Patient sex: M
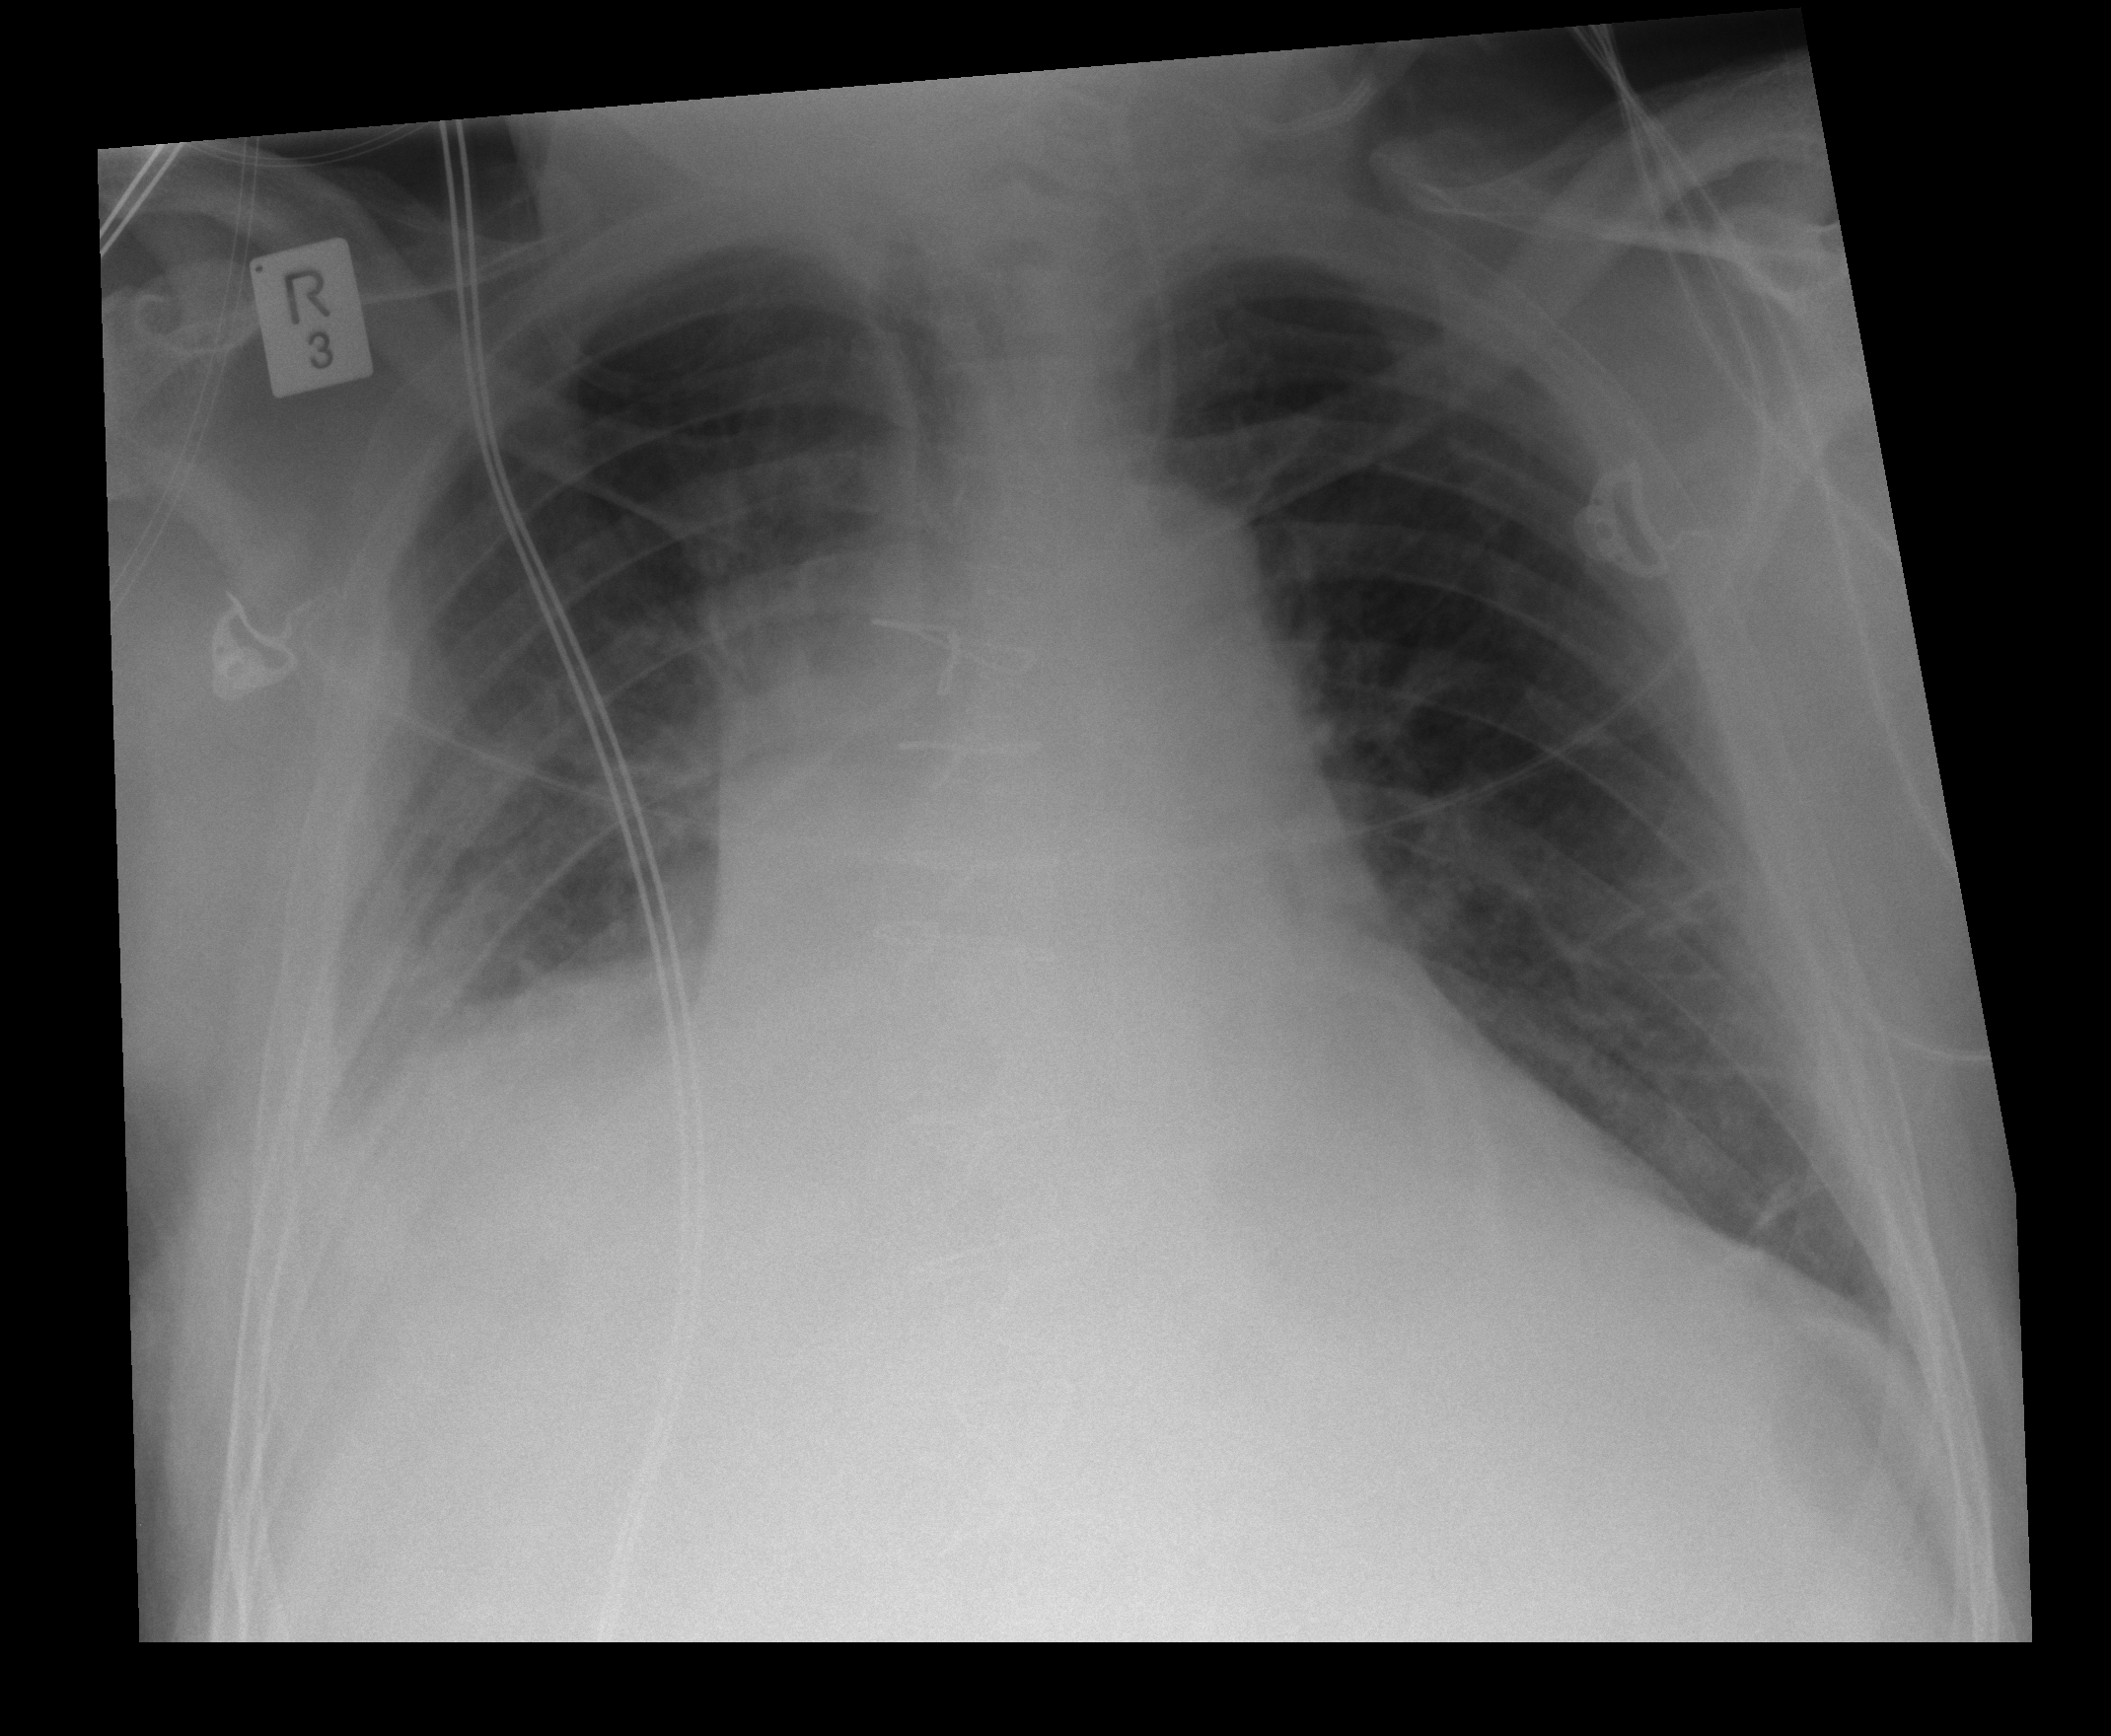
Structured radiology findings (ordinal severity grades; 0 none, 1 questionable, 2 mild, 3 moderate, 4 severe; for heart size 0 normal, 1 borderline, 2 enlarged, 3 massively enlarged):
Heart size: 2
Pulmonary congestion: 1
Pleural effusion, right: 2
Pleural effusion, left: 0
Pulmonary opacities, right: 0
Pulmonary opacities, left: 0
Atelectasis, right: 2
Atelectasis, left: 2